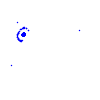
Particle: pion